Question: I have this class:
'''
public class Course
{
public String Name { set; get; }
public int Code { set; get; }
public List<String> PreRequireCources = new List<String>();
}
'''
and 'PreRequireCources' list is filled by a listbox like this:
'''
Course cu = new Course();
cu.Name = txtName.Text;
cu.Code = Convert.ToInt32(txtCode.Text);
cu.PreRequireCources= lstPreRequirsist.Items
.Cast<string>().ToList();
'''
and this is my course table:

If I do it like this I get an error, because 'PreRequireCources' is a 'List' but the database column is a 'ntext':
'''
var db = new LinqDataContext();
db.Cources.InsertOnSubmit(cc);
'''
So how I can save this list to my database? Are there any better ways to save this list to database for every student?
Thanks.
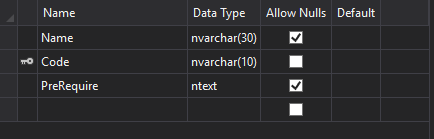
Answer: You are trying to insert a list of values into a column which expects a single text value. So you can join all strings in the list into a single string
'''
cu.PreRequireCources= String.join(", ",lstPreRequirsist.Items
.Cast<string>().ToList());
'''
Replace "," with your delimiter.